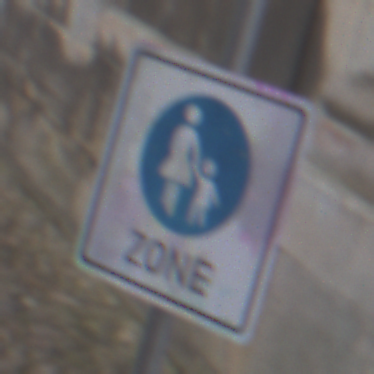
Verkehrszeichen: BeginnFussgaengerzone
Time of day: Midday
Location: Outdoor (Urban)
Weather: Overcast
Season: NotSpecified
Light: Natural